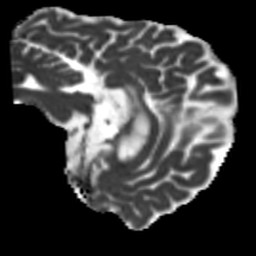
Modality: MD
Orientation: sagittal
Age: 66
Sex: male
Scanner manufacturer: siemens
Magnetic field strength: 3 T
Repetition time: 5.25 s
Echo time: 0.08 s